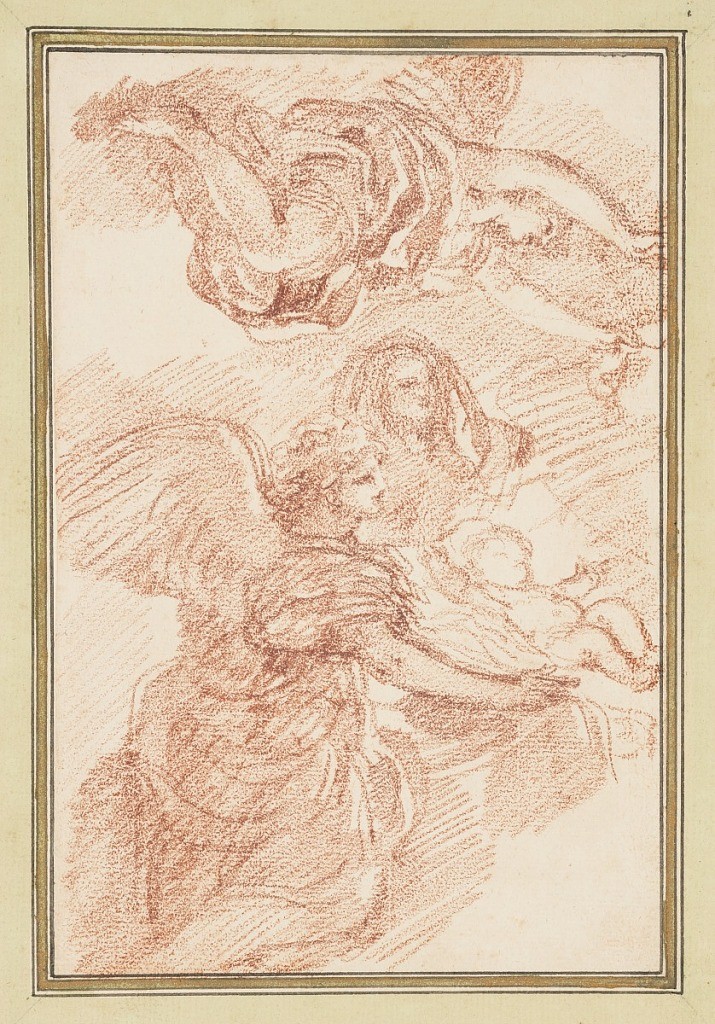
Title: Nativity scene with angels
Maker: Jean-Robert Ango, French, active in Rome 1759 –1770, d. 1773
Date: ca. 1759–70
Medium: Red chalk on paper
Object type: Drawing
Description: Nativity scene with angels. Vertically, an angel in the foreground and a child (Christ?) with outstretched arms and mother (Mary?) in the background. Horizontally, a second angel.